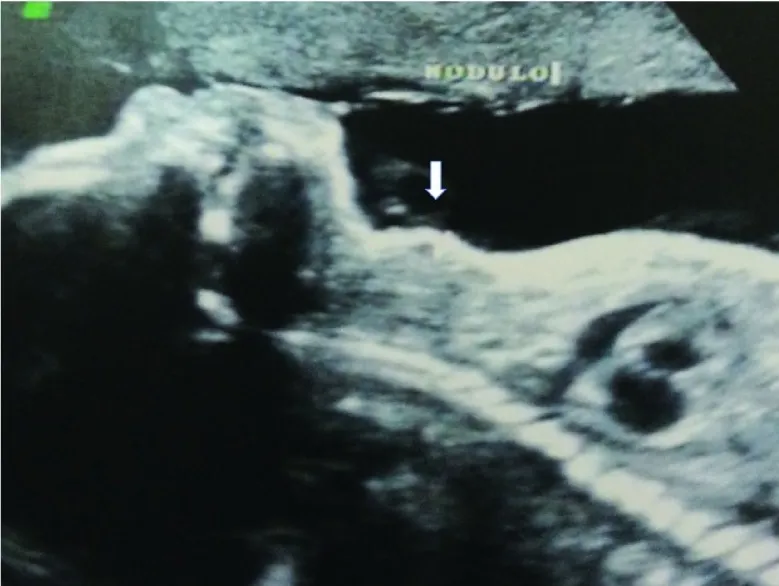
Prenatal ultrasound showing the neck mass.
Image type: radiology (ultrasound)